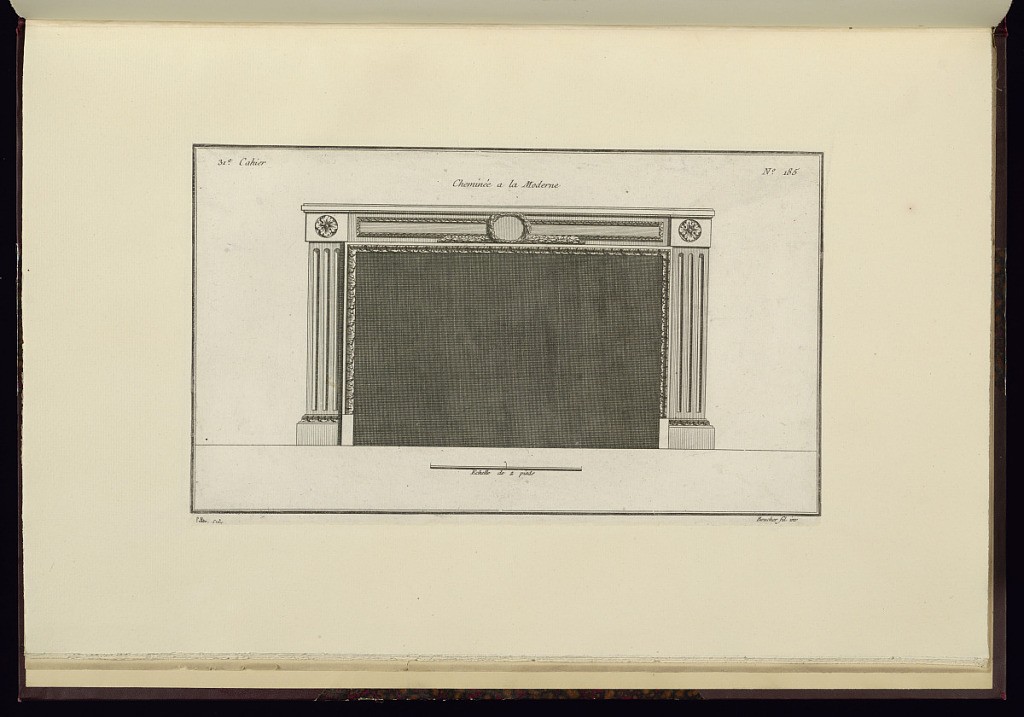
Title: Cheminée à la Moderne
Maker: Juste-François Boucher, French, 1736 – 1782
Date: ca. 1775
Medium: Engraving on off white laid paper
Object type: Print
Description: Design for a fireplace decorated with ornament motifs including fluting, rosettes, and framing bands of acanthus leaves, lamb tongue, and a central wreath. The plate is signed.